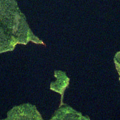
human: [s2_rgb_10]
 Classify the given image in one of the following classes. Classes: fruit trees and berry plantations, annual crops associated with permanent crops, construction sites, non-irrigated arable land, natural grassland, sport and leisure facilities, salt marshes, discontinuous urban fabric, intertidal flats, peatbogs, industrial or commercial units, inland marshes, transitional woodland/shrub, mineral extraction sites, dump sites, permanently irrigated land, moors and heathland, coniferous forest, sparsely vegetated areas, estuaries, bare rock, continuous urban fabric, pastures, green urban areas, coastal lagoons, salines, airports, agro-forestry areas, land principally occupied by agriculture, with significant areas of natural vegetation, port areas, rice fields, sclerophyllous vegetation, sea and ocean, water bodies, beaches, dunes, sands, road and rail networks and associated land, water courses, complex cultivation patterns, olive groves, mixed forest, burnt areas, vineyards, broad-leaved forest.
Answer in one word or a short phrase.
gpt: coniferous forest, mixed forest, water bodies